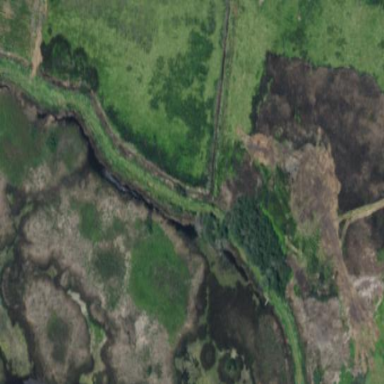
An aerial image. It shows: Marshy wetland area.